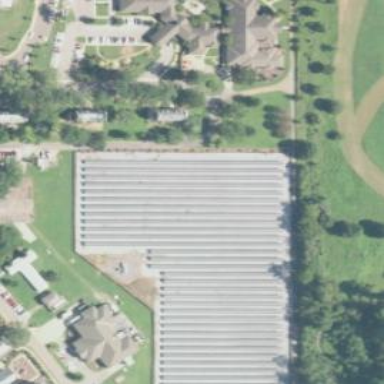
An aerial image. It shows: Solar power generator.